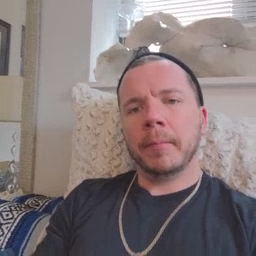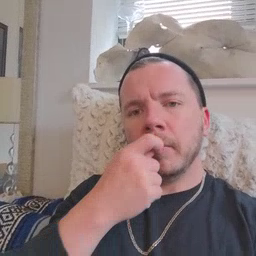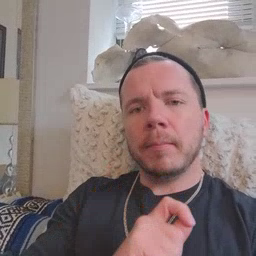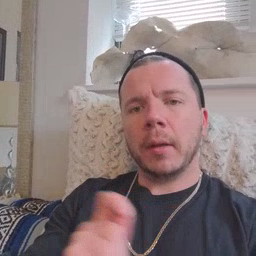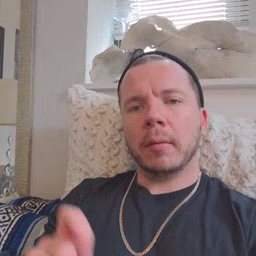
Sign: pencil